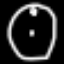
Label: clock